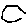
Label: hexagon